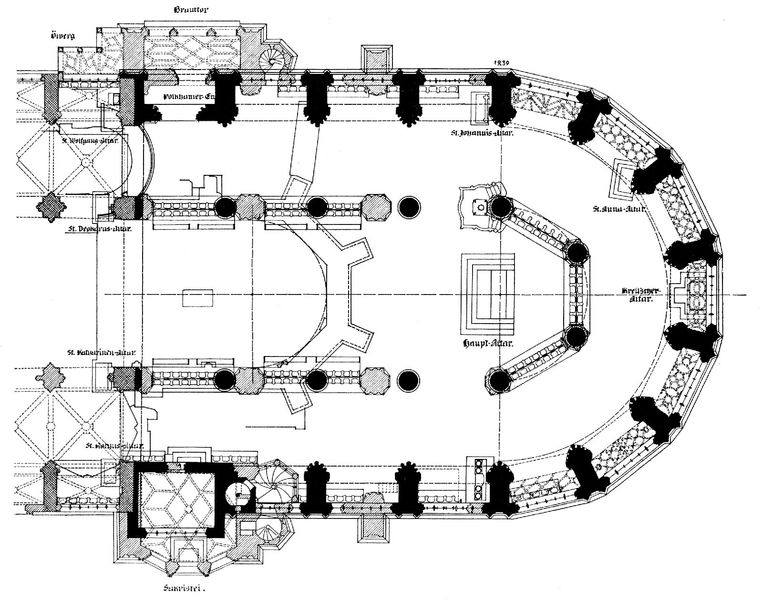
Titel: Rekonstruktion des Chorplanes von Conrad Heinzelmann von St. Lorenz in Nürnberg
Schlagwörter: fenster, pfeiler, säule, säulen, tür, zeichnung, architektur, kirche, rund, saal, halle, umgang, schwarz weiss, altar, kathedrale, dreischiffig, mauern, apsis, chor, plan, achse, osten, grundriss, maßwerk, bauplan, retabel, chorschranken, skral, säuilen, technische zeicvhnung, chros, drschiffig